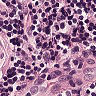
Metastatic tissue present: no